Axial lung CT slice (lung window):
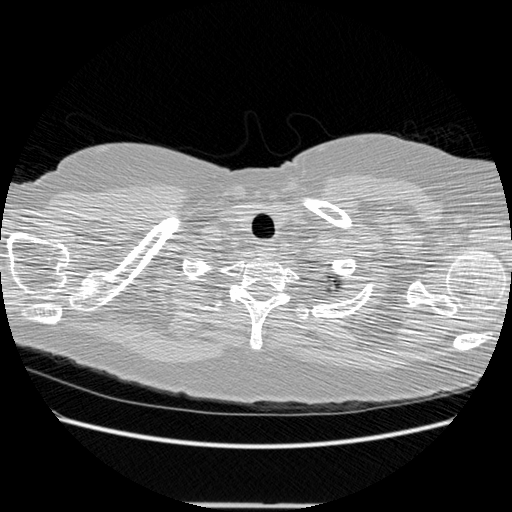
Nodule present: no